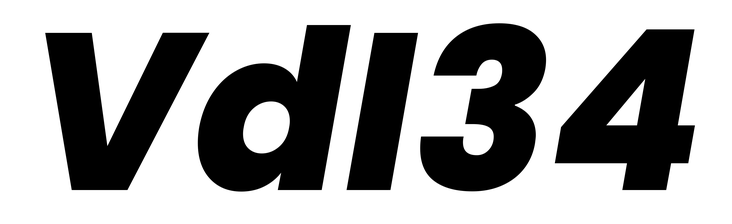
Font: Poppins-ExtraBoldItalic